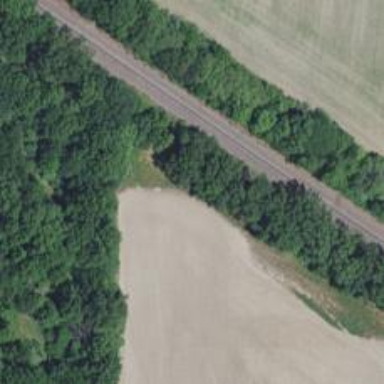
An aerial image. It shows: Railway track.